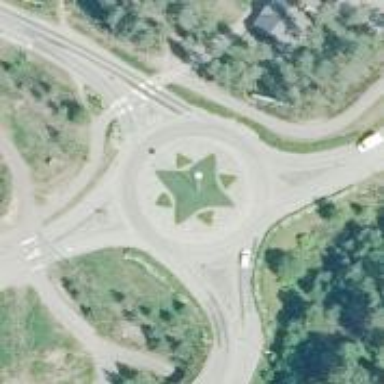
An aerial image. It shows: Tertiary road that leads to roundabout.